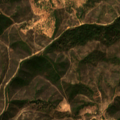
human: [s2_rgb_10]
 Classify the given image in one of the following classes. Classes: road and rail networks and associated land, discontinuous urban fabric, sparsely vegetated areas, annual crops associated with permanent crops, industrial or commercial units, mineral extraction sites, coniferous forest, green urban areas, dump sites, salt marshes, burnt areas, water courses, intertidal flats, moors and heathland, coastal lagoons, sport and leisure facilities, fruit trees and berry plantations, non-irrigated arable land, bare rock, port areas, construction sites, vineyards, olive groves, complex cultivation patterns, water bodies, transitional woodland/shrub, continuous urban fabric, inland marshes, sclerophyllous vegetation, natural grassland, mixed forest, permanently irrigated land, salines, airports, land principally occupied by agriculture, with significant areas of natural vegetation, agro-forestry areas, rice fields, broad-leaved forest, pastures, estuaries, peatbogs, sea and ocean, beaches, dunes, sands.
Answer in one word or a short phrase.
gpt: land principally occupied by agriculture, with significant areas of natural vegetation, broad-leaved forest, sclerophyllous vegetation, transitional woodland/shrub